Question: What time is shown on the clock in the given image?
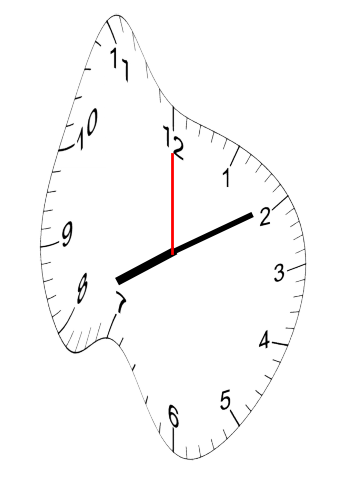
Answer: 08:10:00